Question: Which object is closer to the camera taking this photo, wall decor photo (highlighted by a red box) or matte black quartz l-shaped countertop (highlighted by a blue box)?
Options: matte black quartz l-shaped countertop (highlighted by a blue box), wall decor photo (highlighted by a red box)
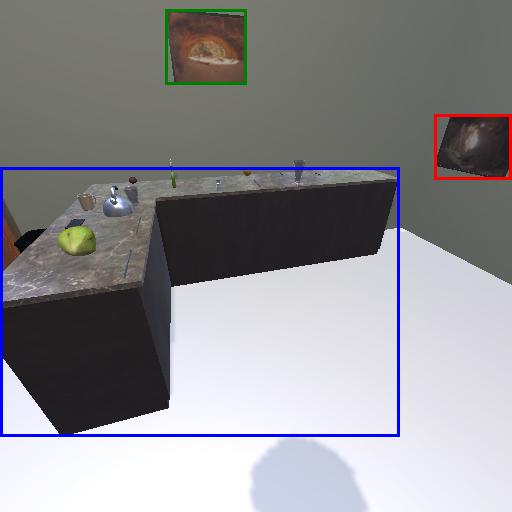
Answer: matte black quartz l-shaped countertop (highlighted by a blue box)